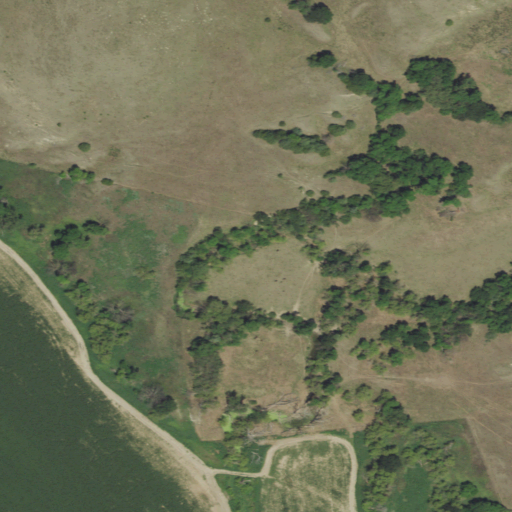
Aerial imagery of valley in Nebraska named Richman Canyon containing grassland, cultivated crops, woody wetlands, and herbaceous wetlands